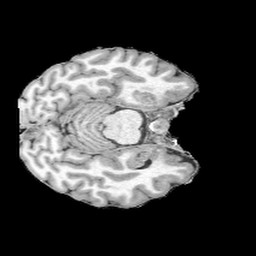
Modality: UNIT1
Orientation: axial